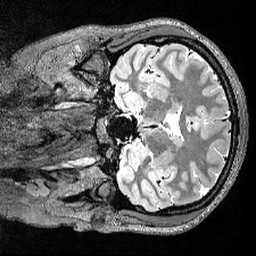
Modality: T2w
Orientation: coronal
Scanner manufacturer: siemens
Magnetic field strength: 3 T
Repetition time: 3.2 s
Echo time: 0.566 s